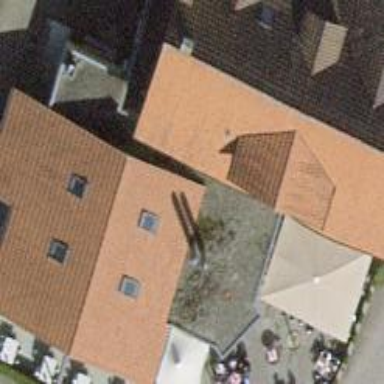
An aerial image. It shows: Restaurant.